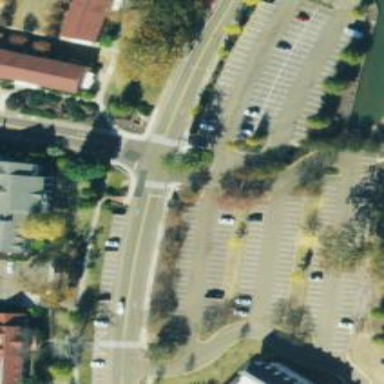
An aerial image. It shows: Zebra crossing on the road.